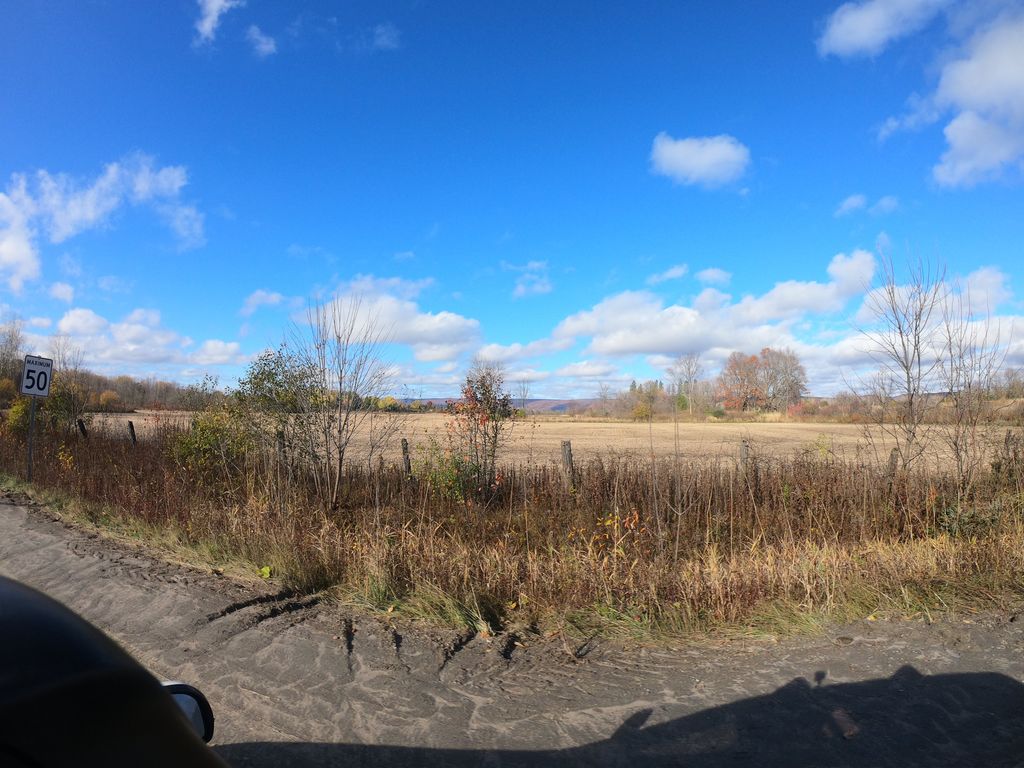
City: ottawa-gatineau